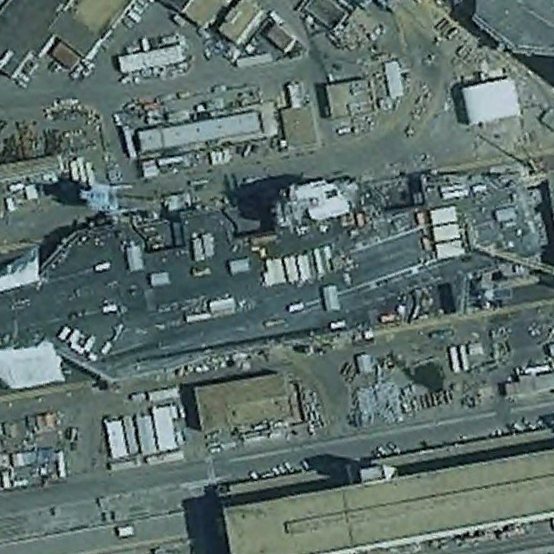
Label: aircraft_carrier